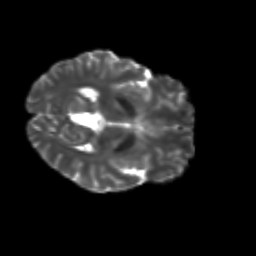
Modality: T2w
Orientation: axial
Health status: ill
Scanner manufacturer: siemens
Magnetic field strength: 3 T
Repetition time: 6.7 s
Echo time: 0.1 s